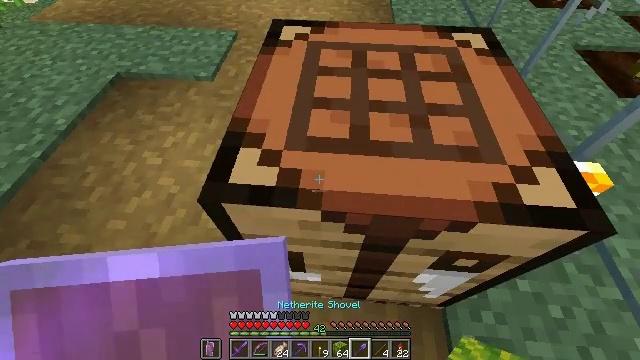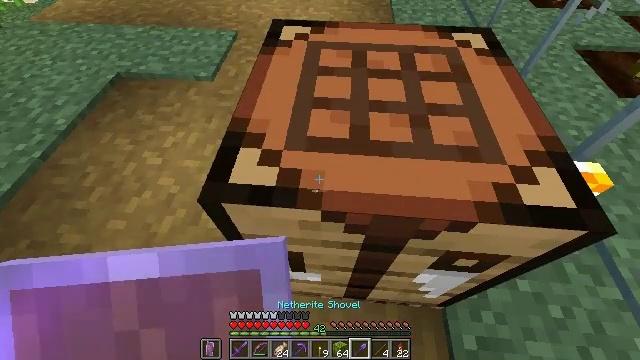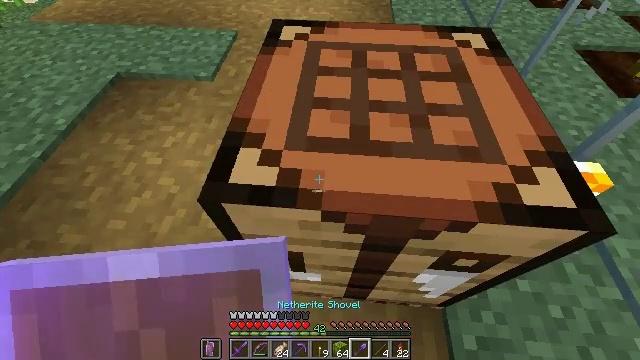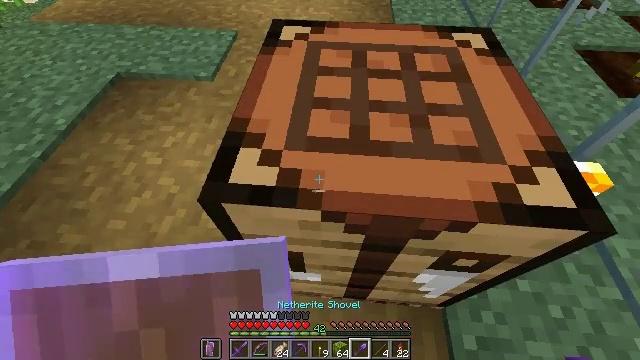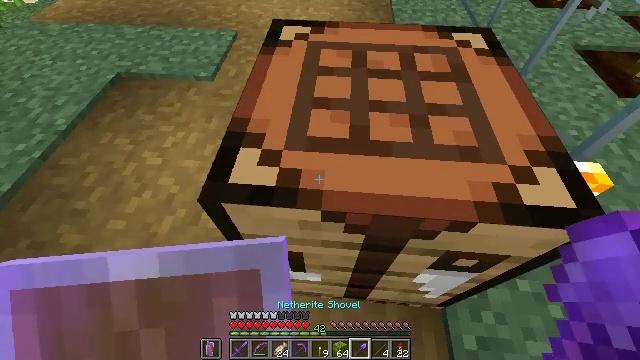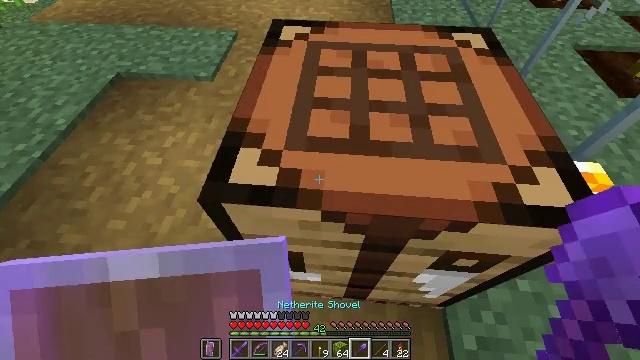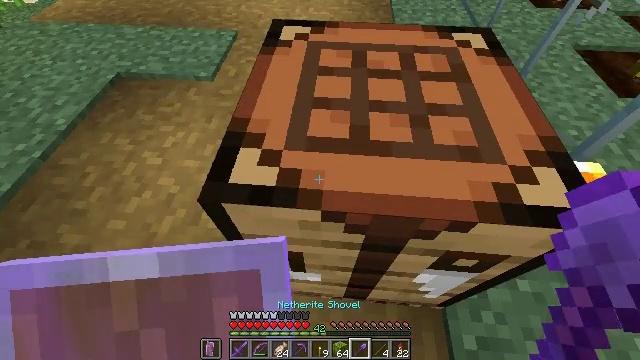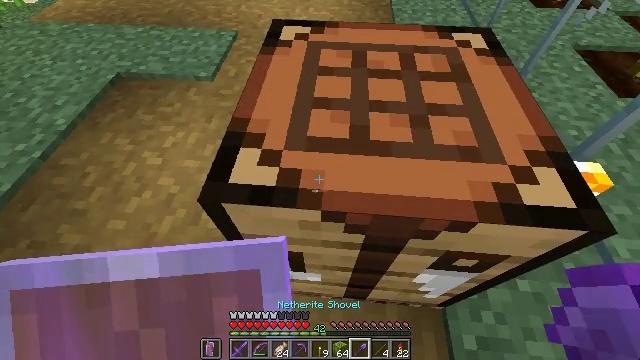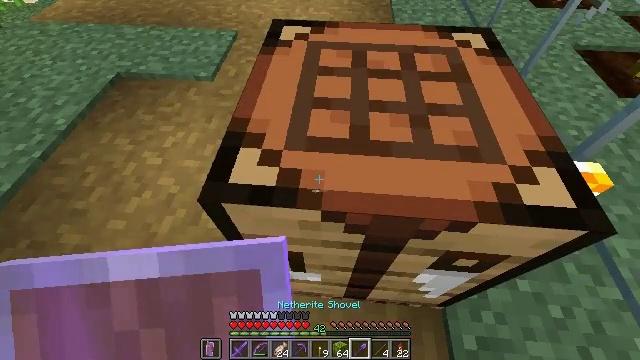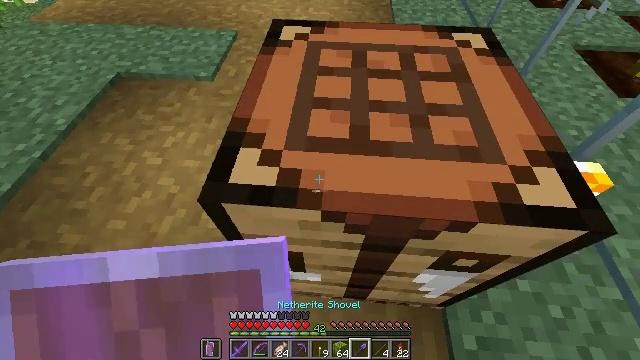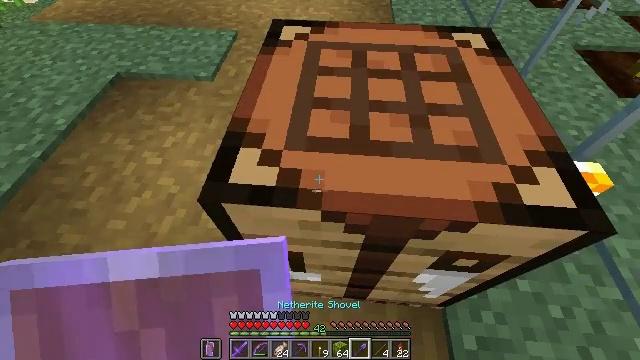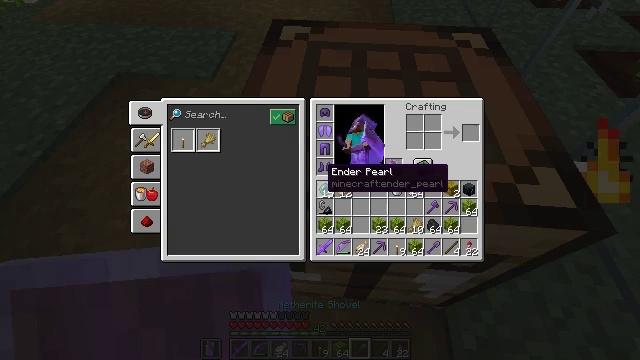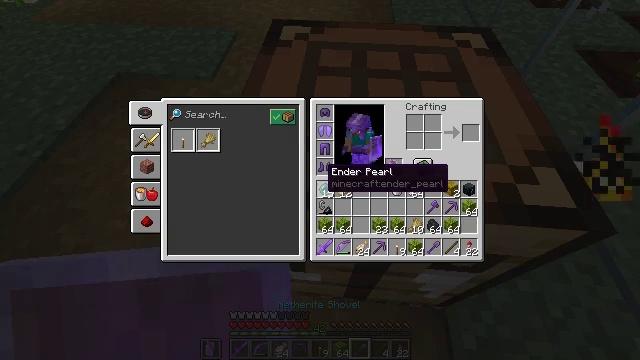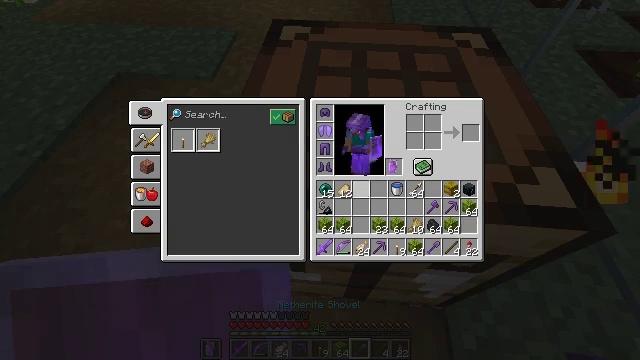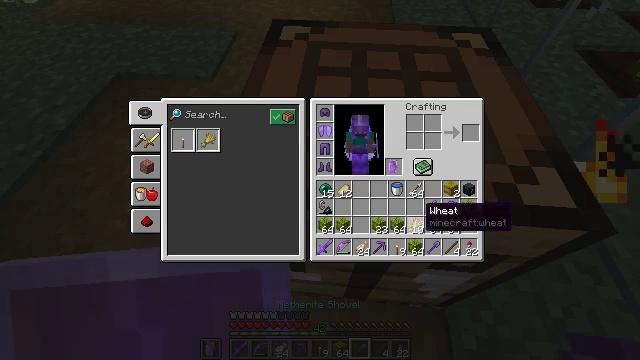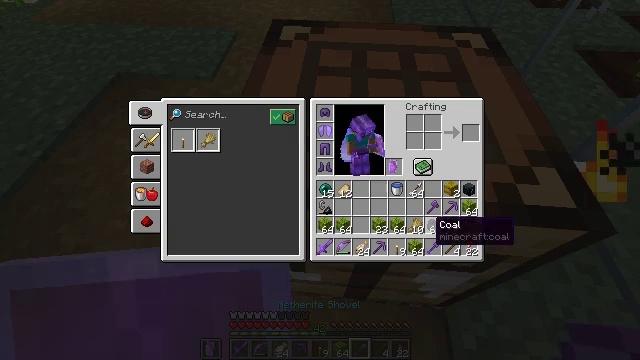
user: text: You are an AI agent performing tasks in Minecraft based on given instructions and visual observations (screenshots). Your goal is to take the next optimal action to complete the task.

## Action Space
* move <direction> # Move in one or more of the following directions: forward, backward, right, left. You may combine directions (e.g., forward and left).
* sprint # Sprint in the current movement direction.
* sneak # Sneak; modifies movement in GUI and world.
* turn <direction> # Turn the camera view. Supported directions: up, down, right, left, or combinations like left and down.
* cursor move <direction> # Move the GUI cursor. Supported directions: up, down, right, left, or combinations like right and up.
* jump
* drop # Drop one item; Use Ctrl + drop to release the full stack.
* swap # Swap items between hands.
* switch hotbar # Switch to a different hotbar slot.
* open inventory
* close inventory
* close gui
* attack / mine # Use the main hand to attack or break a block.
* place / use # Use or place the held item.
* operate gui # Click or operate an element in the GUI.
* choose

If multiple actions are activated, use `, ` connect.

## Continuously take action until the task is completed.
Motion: motion action
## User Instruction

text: Get the crafting table into the inventory.
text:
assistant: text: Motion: no_op
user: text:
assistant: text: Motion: no_op
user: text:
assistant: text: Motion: no_op
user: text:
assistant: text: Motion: no_op
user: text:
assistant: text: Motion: no_op
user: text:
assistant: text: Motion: no_op
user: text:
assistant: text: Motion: no_op
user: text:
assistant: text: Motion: no_op
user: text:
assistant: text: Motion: no_op
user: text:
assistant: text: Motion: no_op
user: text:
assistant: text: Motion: open inventory
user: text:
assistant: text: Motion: open inventory
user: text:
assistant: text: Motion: turn right and down, open inventory
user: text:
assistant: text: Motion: turn right and down
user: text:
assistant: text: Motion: turn right and down
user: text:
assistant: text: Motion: no_op
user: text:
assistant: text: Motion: no_op
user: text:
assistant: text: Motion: turn right
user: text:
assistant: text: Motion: sneak, turn right
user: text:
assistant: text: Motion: sneak, turn right
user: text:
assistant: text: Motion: sneak
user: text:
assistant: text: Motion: sneak
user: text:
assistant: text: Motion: sneak
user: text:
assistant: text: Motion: sneak
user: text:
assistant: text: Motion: sneak
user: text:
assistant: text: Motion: sneak
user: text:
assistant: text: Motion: sneak, turn left
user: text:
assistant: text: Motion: sneak
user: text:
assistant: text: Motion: sneak
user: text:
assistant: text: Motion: sneak